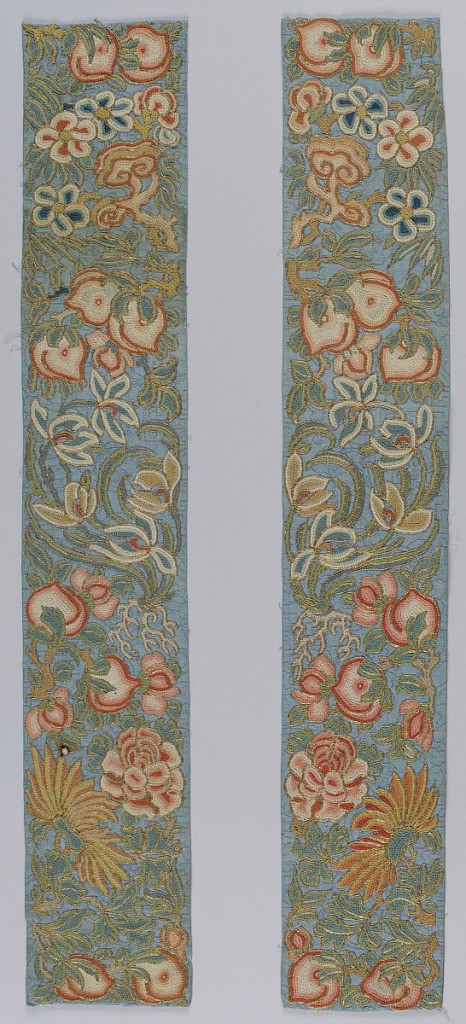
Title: Sleeve bands
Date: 19th century
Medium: silk, metallic thread Technique: seed stitch embroidery
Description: Pair of sleeve bands embroidered on blue silk with polychrome silk and metallic thread in a floral pattern.